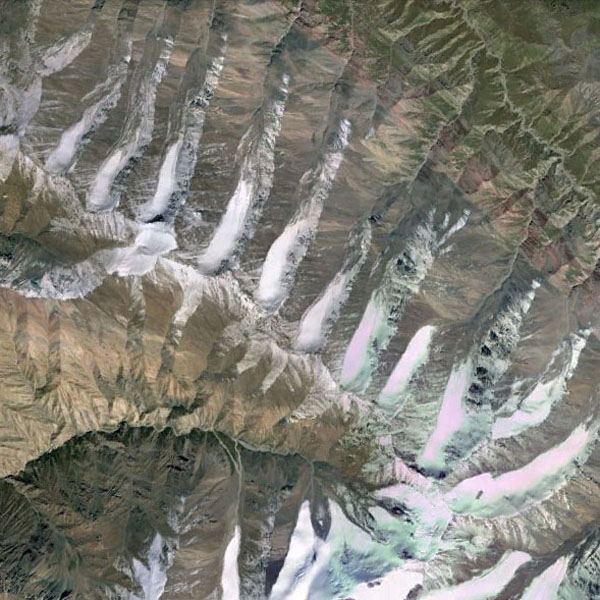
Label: Mountain